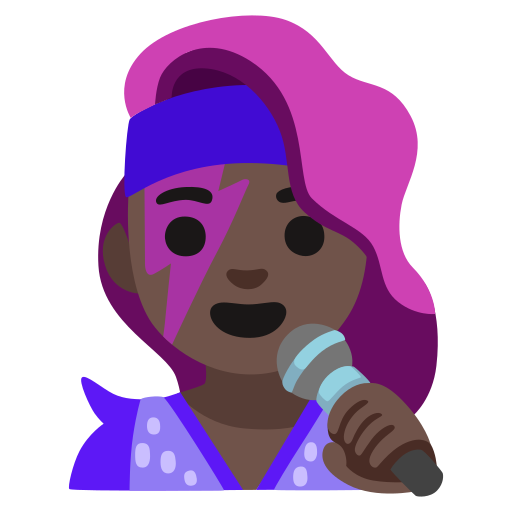
Emoji: 👩🏿‍🎤